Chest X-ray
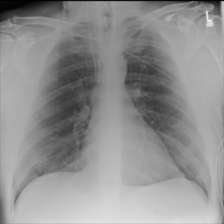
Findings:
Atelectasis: negative
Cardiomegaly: negative
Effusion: negative
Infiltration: negative
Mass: negative
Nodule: negative
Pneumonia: negative
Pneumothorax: negative
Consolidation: negative
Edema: negative
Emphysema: negative
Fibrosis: negative
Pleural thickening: negative
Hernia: negative